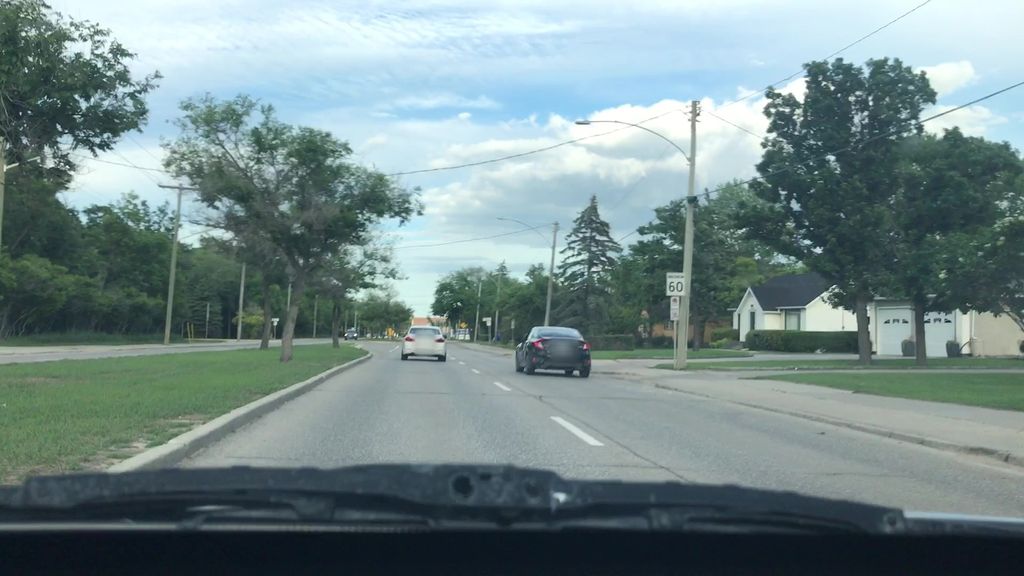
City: winnipeg